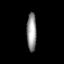
Tissue: prostate
Cell type: Epithelial cells
Senescence score: 0.2607
Nuclear area (px): 366
Mean DAPI intensity: 147.642